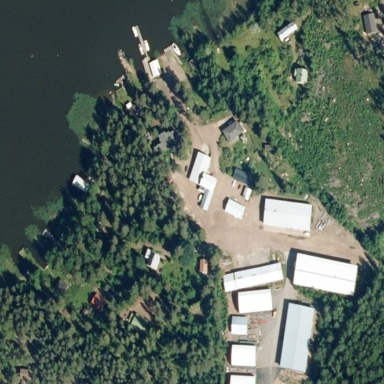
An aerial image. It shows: Marina on leisure land with boatyard alongside waterway.